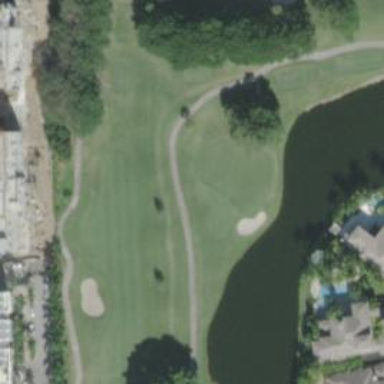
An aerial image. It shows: View of golf hole.